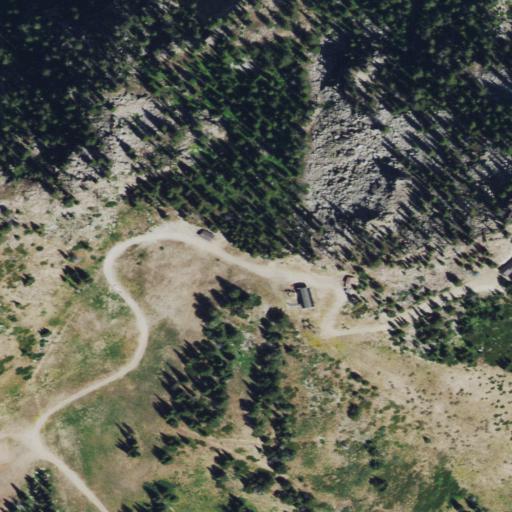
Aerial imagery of mountain in Wyoming named Apres Vous Peak containing evergreen forest, shrub, and medium intensity development